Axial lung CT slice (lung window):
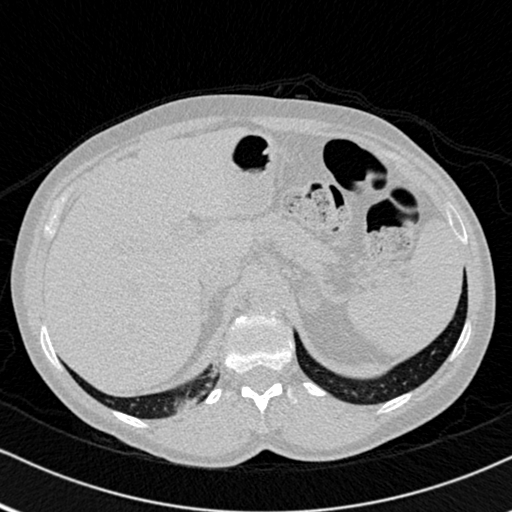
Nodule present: no